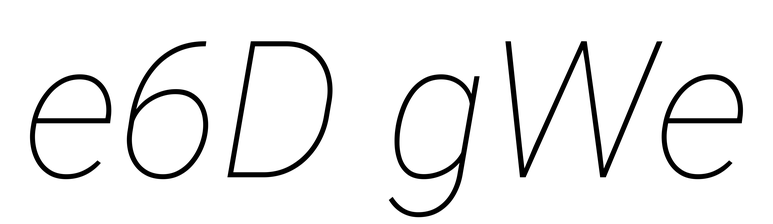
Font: Roboto-Italic_Thin_Italic